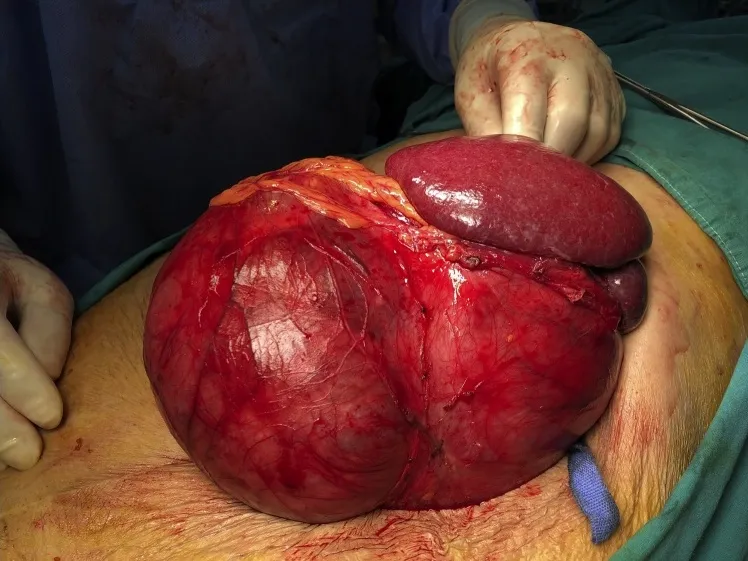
Intraoperative picture showing the huge gastric GIST tumor with the spleen.
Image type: medical_photograph (other_medical_photograph)